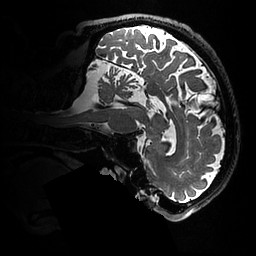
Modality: T2w
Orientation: sagittal
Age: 67
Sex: male
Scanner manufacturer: ge
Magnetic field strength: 3 T
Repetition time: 3.202 s
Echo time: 0.0671 s